Question: I want to calculate opening stock as shown in linked picture, i have millions of records and 100+ location. can any one guide me. I have used mentioned blow query but this query is too show on millions of records.
create table #temp
(
item nvarchar(20),
Location nvarchar(10),
[Transaction Date] date,
price decimal(20,2),
Qty int,
price_Change decimal(20,2))
insert #temp SELECT 'Itm-005' , 'A' , '2017-01-05' , '10' , '13' , '0'
UNION ALL SELECT 'Itm-007' , 'A' , '2017-01-15' , '15' , '20' , '0'
UNION ALL SELECT 'Itm-007' , 'B' , '2017-01-16' , '14' , '14' , '0'
UNION ALL SELECT 'Itm-007' , 'A' , '2017-01-21' , '17' , '6' , '2'
UNION ALL SELECT 'Itm-005' , 'A' , '2017-01-25' , '8' , '17' , '-2'
UNION ALL SELECT 'Itm-007' , 'A' , '2017-01-27' , '13' , '6' , '-4'
select * from #temp
select Item, Location,[Transaction Date],Price,Qty, Price_change
, (select isnull(sum(qty),0) from #temp c where c.item=p.item and c.Location=p.Location and c.[Transaction Date] < p.[Transaction Date]) [Opening Stock]
from #temp p

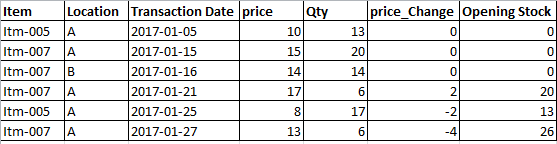
Answer: Thanks to all,
i have worked out with my same query, although seed was slow. query is mentioned below:-
select Item, Location,[Transaction Date],Price,Qty, Price_change , (select isnull(sum(qty),0) from #temp c where c.item=p.item and c.Location=p.Location and c.[Transaction Date] < p.[Transaction Date]) [Opening Stock] from #temp p